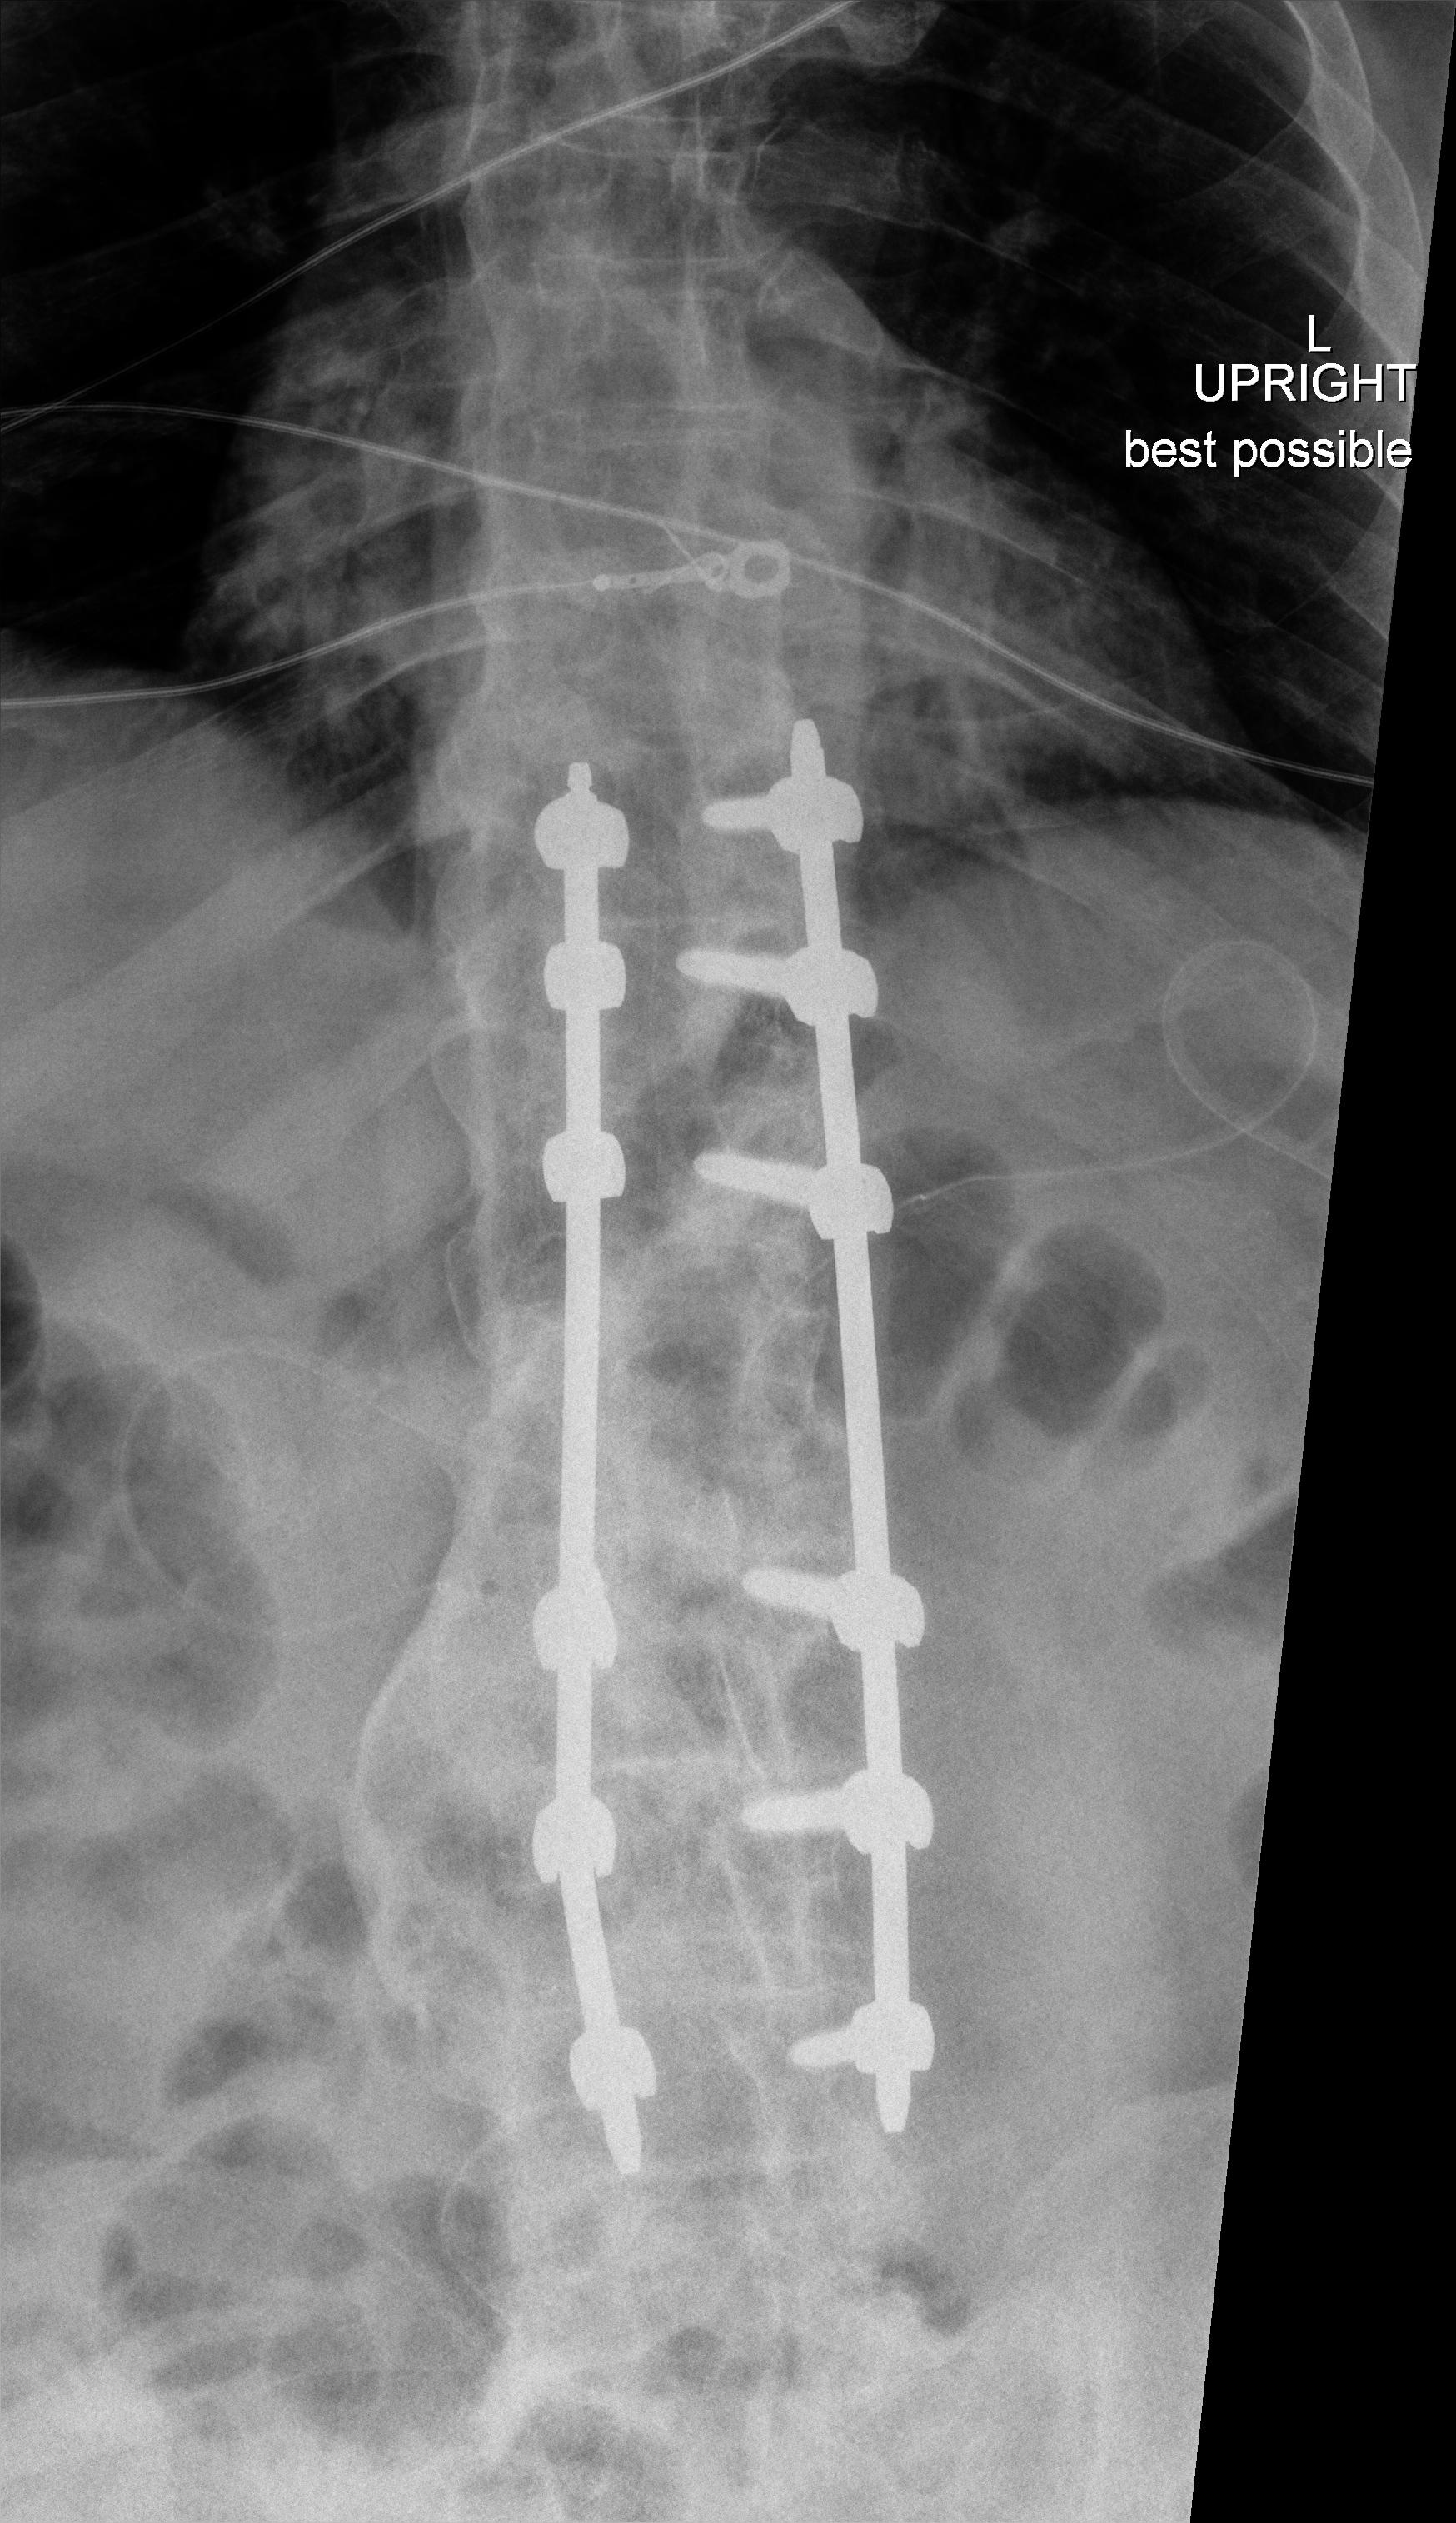
View: AP
Implant manufacturer: medtronic solera